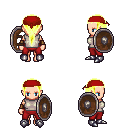
a pixel art fantasy rpg character, female body template, human, light skin, white sleeveless shirt, red pants, gold ponytail hairstyle, red bandana, leather bracers, metal boots, shield, four views (front, back, left, right), 2x2 character sprite sheet, small pixel art, hard edges, no anti-aliasing